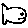
Label: fish